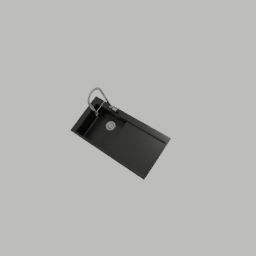
Label: appliances